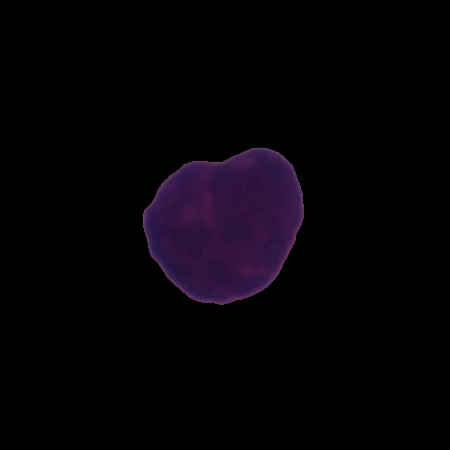
Label: healthy